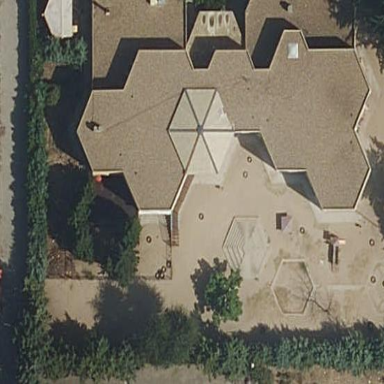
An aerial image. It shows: Kindergarten surrounded by fence.